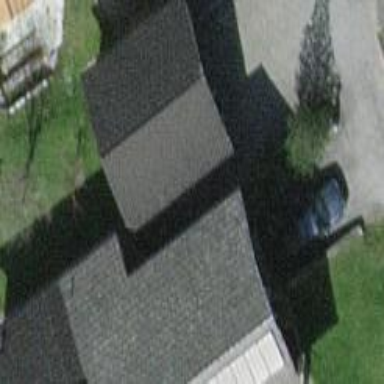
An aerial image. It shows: Building with gabled roof made of tiles. The roof is oriented along the building.